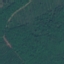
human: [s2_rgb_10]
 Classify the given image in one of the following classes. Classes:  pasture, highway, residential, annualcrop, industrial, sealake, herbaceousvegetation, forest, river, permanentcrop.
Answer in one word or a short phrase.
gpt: Forest